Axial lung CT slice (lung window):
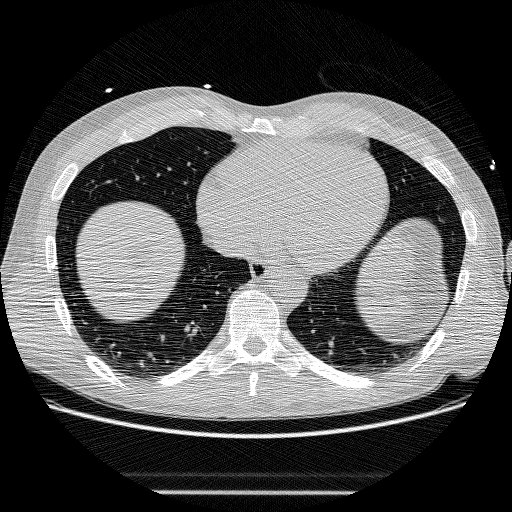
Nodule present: no